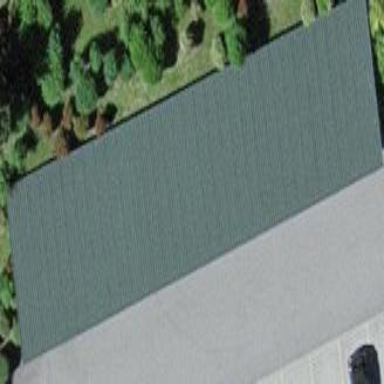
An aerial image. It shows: Parking area with sheds on the roof.